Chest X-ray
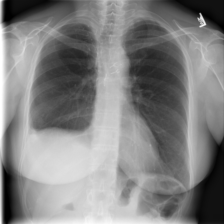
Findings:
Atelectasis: negative
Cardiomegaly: negative
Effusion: negative
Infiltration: negative
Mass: negative
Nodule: negative
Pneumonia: negative
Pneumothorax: negative
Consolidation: negative
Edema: negative
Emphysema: negative
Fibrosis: negative
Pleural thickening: negative
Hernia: negative